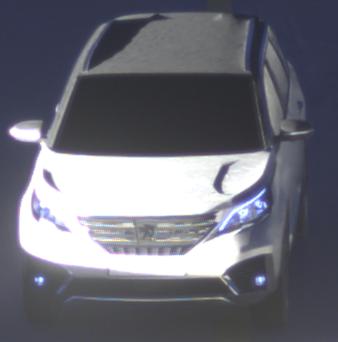
Make: Peugeot
Model: 5008 1.2 PureTech 130 Active
Detailed model: 5008 (II) (03/17 - 09/20)
Model produced from: 2017/03
Model produced until: 2018/07
Doors: 5
Color: white
Road condition: dry road
Daytime: sunrise or sunset
Contrast: high contrast